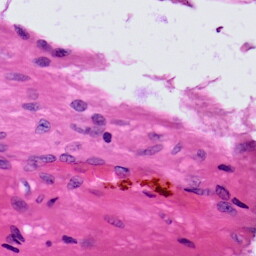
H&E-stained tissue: Prostate